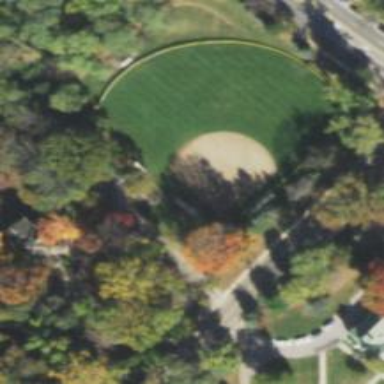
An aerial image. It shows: Grassy pitch designated for softball leisure sports.